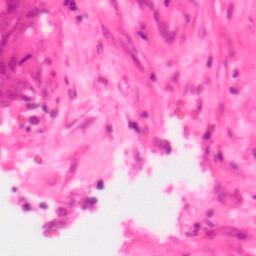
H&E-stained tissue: Colon